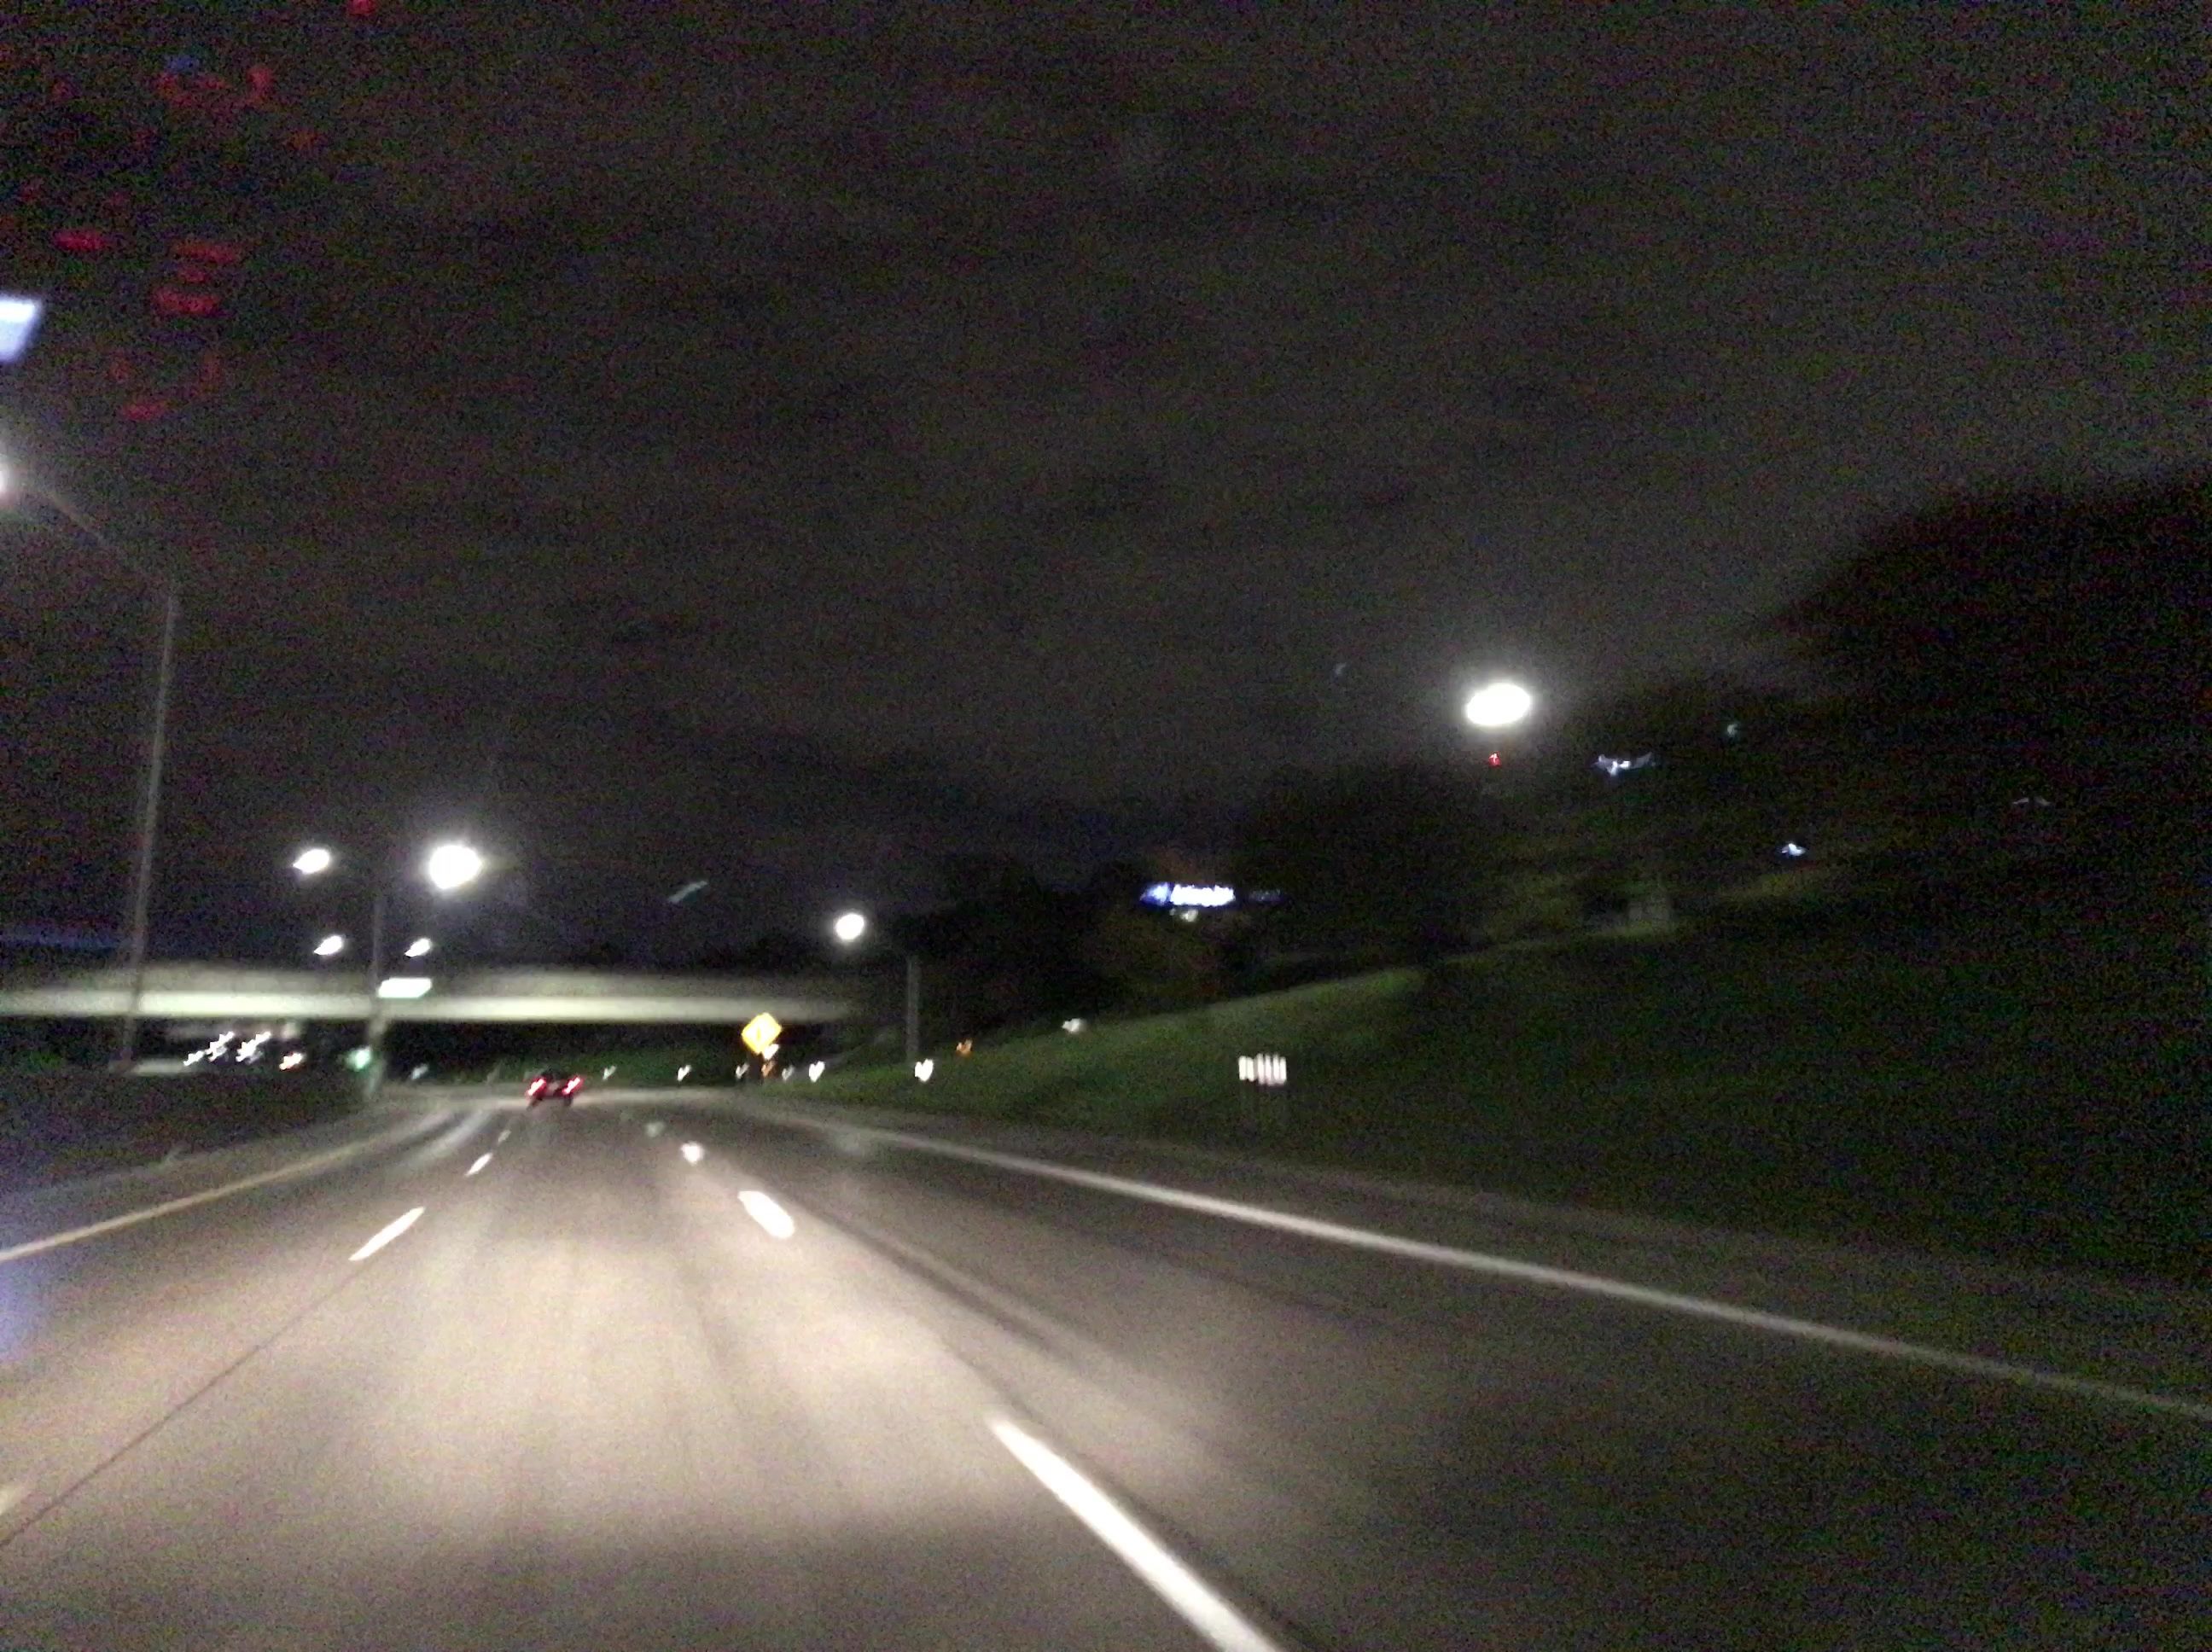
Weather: clear
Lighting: night
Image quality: slightly poor
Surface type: driving surface
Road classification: motorway_link
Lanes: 1
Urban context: suburban or peri-urban
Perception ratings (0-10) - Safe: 0.58, Lively: 4.91, Beautiful: 8.98, Boring: 4.11, Depressing: 2.51, Wealthy: 6.47